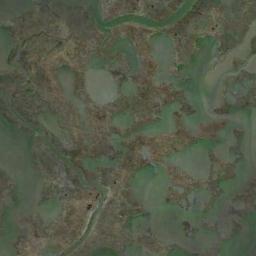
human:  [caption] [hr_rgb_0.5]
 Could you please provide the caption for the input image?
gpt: The wetland consists of bare land, Green plants and water .

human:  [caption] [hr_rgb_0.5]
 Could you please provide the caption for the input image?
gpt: Lots of plants are on the wetlands .

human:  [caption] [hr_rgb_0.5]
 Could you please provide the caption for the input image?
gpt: Half of this wetland is bare rock and the other half is covered by vegetation .

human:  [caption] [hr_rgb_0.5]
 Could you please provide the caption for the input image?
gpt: Brown trivial bare land in the river in a wetland .

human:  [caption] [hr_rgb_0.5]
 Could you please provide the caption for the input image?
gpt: There are many water areas of different sizes on the wetland .